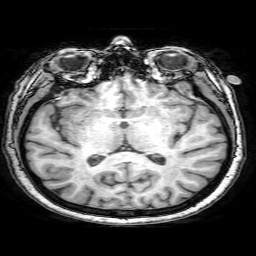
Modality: T1w
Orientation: coronal
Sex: female
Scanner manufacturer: philips
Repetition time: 0.00818 s
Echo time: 0.00376 s